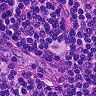
Metastatic tissue present: no